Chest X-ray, PA view. Patient: 44 years old, sex M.
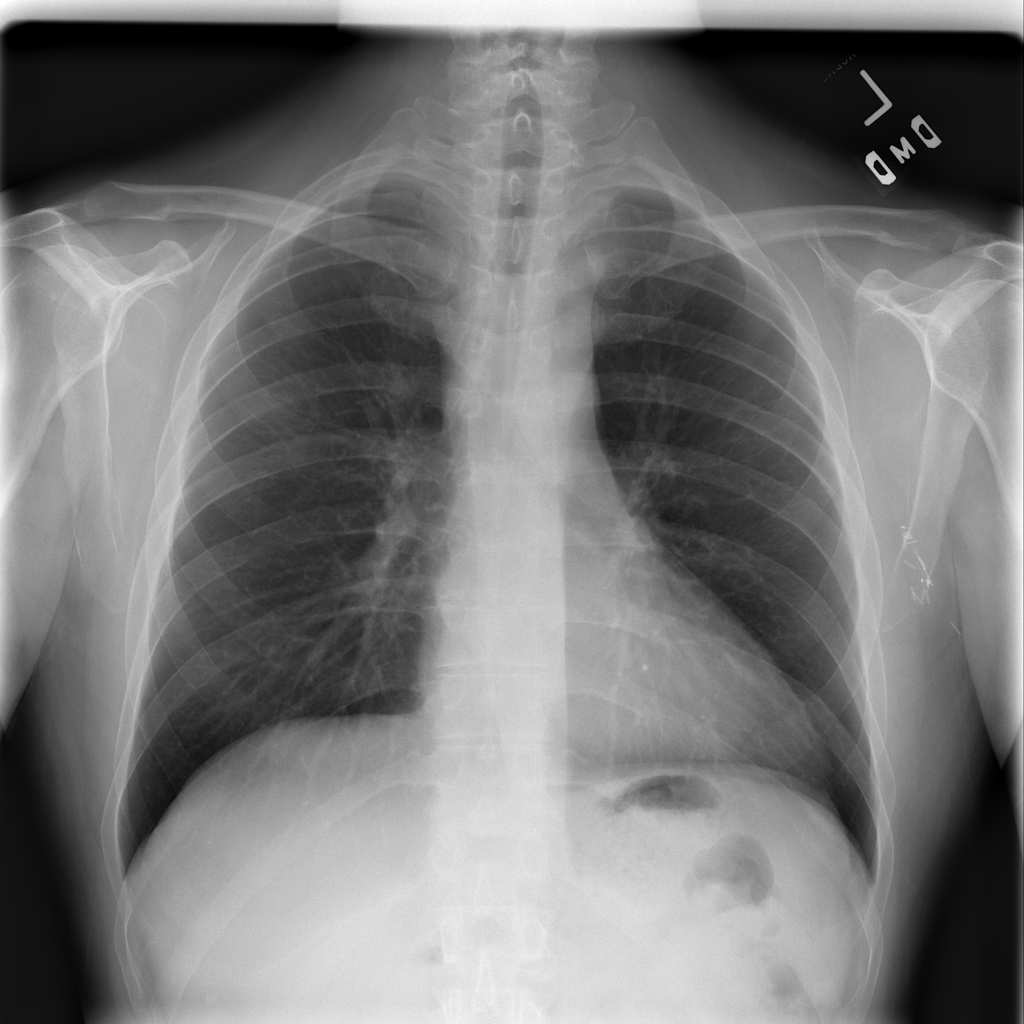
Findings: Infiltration